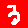
Digit: 3